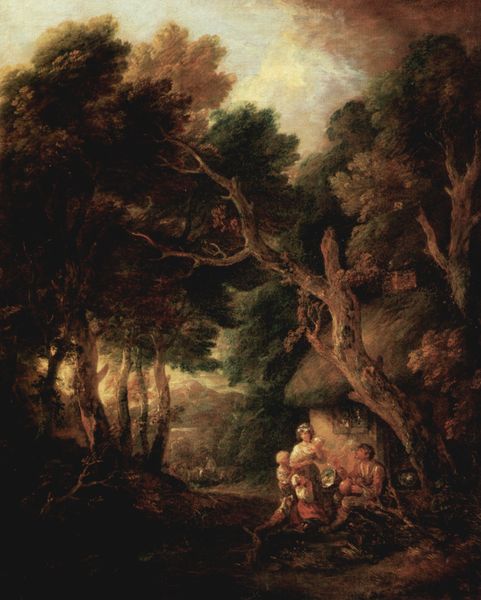
Titel: Pfeiferauchender Bauer vor der Hüttentür
Künstler: Thomas Gainsborough
Standort: Los Angeles (California)
Institution: UCLA at the Armand Hammer Museum of Art and Cultural Center
Schlagwörter: baum, berg, blau, blätter, dunkel, gemälde, gewitter, gruppe, himmel, laub, mann, schatten, wasser, weiß, wolken, baumstämme, bäume, frauen, grün, landschaft, menschen, mädchen, ocker, see, sitzen, äste, abend, braun, fenster, frau, grau, hell, hintergrund, holz, kleid, licht, männer, orange, schwarz, tür, dach, gebäude, haus, rot, weg, wolke, beige, haube, malerei, alt, wand, arm, halten, mensch, ast, baumstamm, dämmerung, ferne, hügel, natur, stamm, zweige, busch, hütte, pfad, sonne, sitzend, drei, eltern, familie, kind, mutter, personen, vater, person, wald, genre, kamin, kinder, schornstein, helldunkel, schürze, düster, genremalerei, berge, hang, landschaftsmalerei, baby, idylle, picknick, sepia, figuren, böschung, friedrich, romantik, stämme, blue, people, red, white, window, essen, black, dark, green, painting, seated, sitting, woman, brown, junge, baumkrone, baumkronen, regen, fensterladen, reetdach, strohdach, lichtung, hocken, kleinkind, wurzeln, smoke, cloud, clouds, man, sky, tree, geäst, schatte, grotte, hill, house, landscape, mountain, nature, distance, roof, trees, wildnis, child, kate, forest, light, garden, schäfer, mother, manschen, children, door, säugling, peasants, behausung, sitztend, leaves, trunk, family, mächtig, hut, branches, cottage, rietdach, figurengruppe, gewitterwolke, outdoors, chimney, rosarot, sitezn, strunk, branch, doorway, father, son, jug, standing, schäferstück, waldhütte, daughter, davor, baumrkonen, bebe, fmailie, statisten, holding, couds, husband, wife, öste, moutain, paintin, shadowy, chid, gemädel, thatched roof, thatch, snag